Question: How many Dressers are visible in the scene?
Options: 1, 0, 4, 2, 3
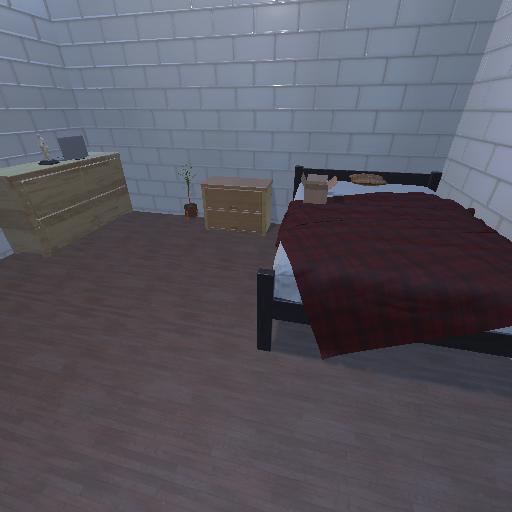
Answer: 1